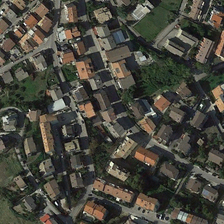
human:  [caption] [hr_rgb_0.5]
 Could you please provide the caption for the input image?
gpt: on either side of the road are large brown houses .

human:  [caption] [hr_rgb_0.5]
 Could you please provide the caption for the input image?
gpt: a large number of trees are planted in front of the house .

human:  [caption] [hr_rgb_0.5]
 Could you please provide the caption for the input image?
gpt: on either side of the road are large brown houses .

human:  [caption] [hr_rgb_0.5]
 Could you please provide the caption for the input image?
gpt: a large number of trees are planted in front of the house .

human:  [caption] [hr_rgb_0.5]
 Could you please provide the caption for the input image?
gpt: on either side of the road are large brown houses .